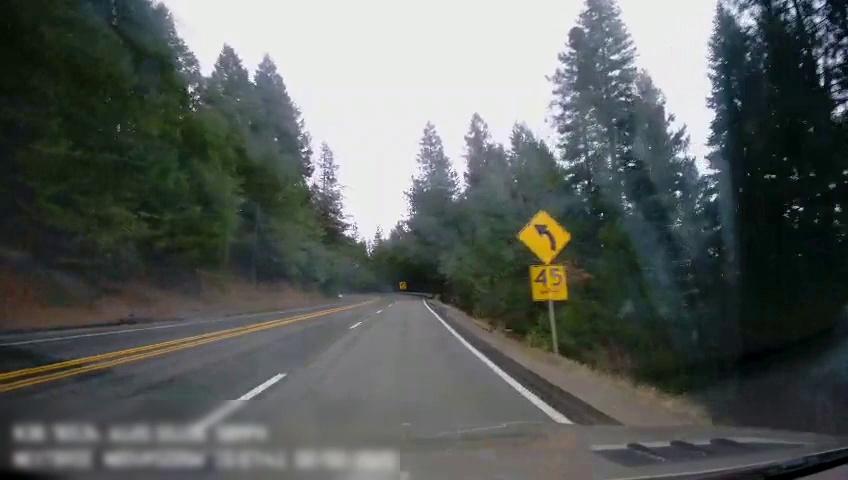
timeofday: Day
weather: Cloudy
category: Drivable Space
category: Lanes | Opposite Lane
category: Lanes | Opposite Lane
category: Lanes | Alternate Lane
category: Lanes | Current Lane
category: Lanes | Current Lane
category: Traffic | Signs
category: Traffic | Signs